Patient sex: M
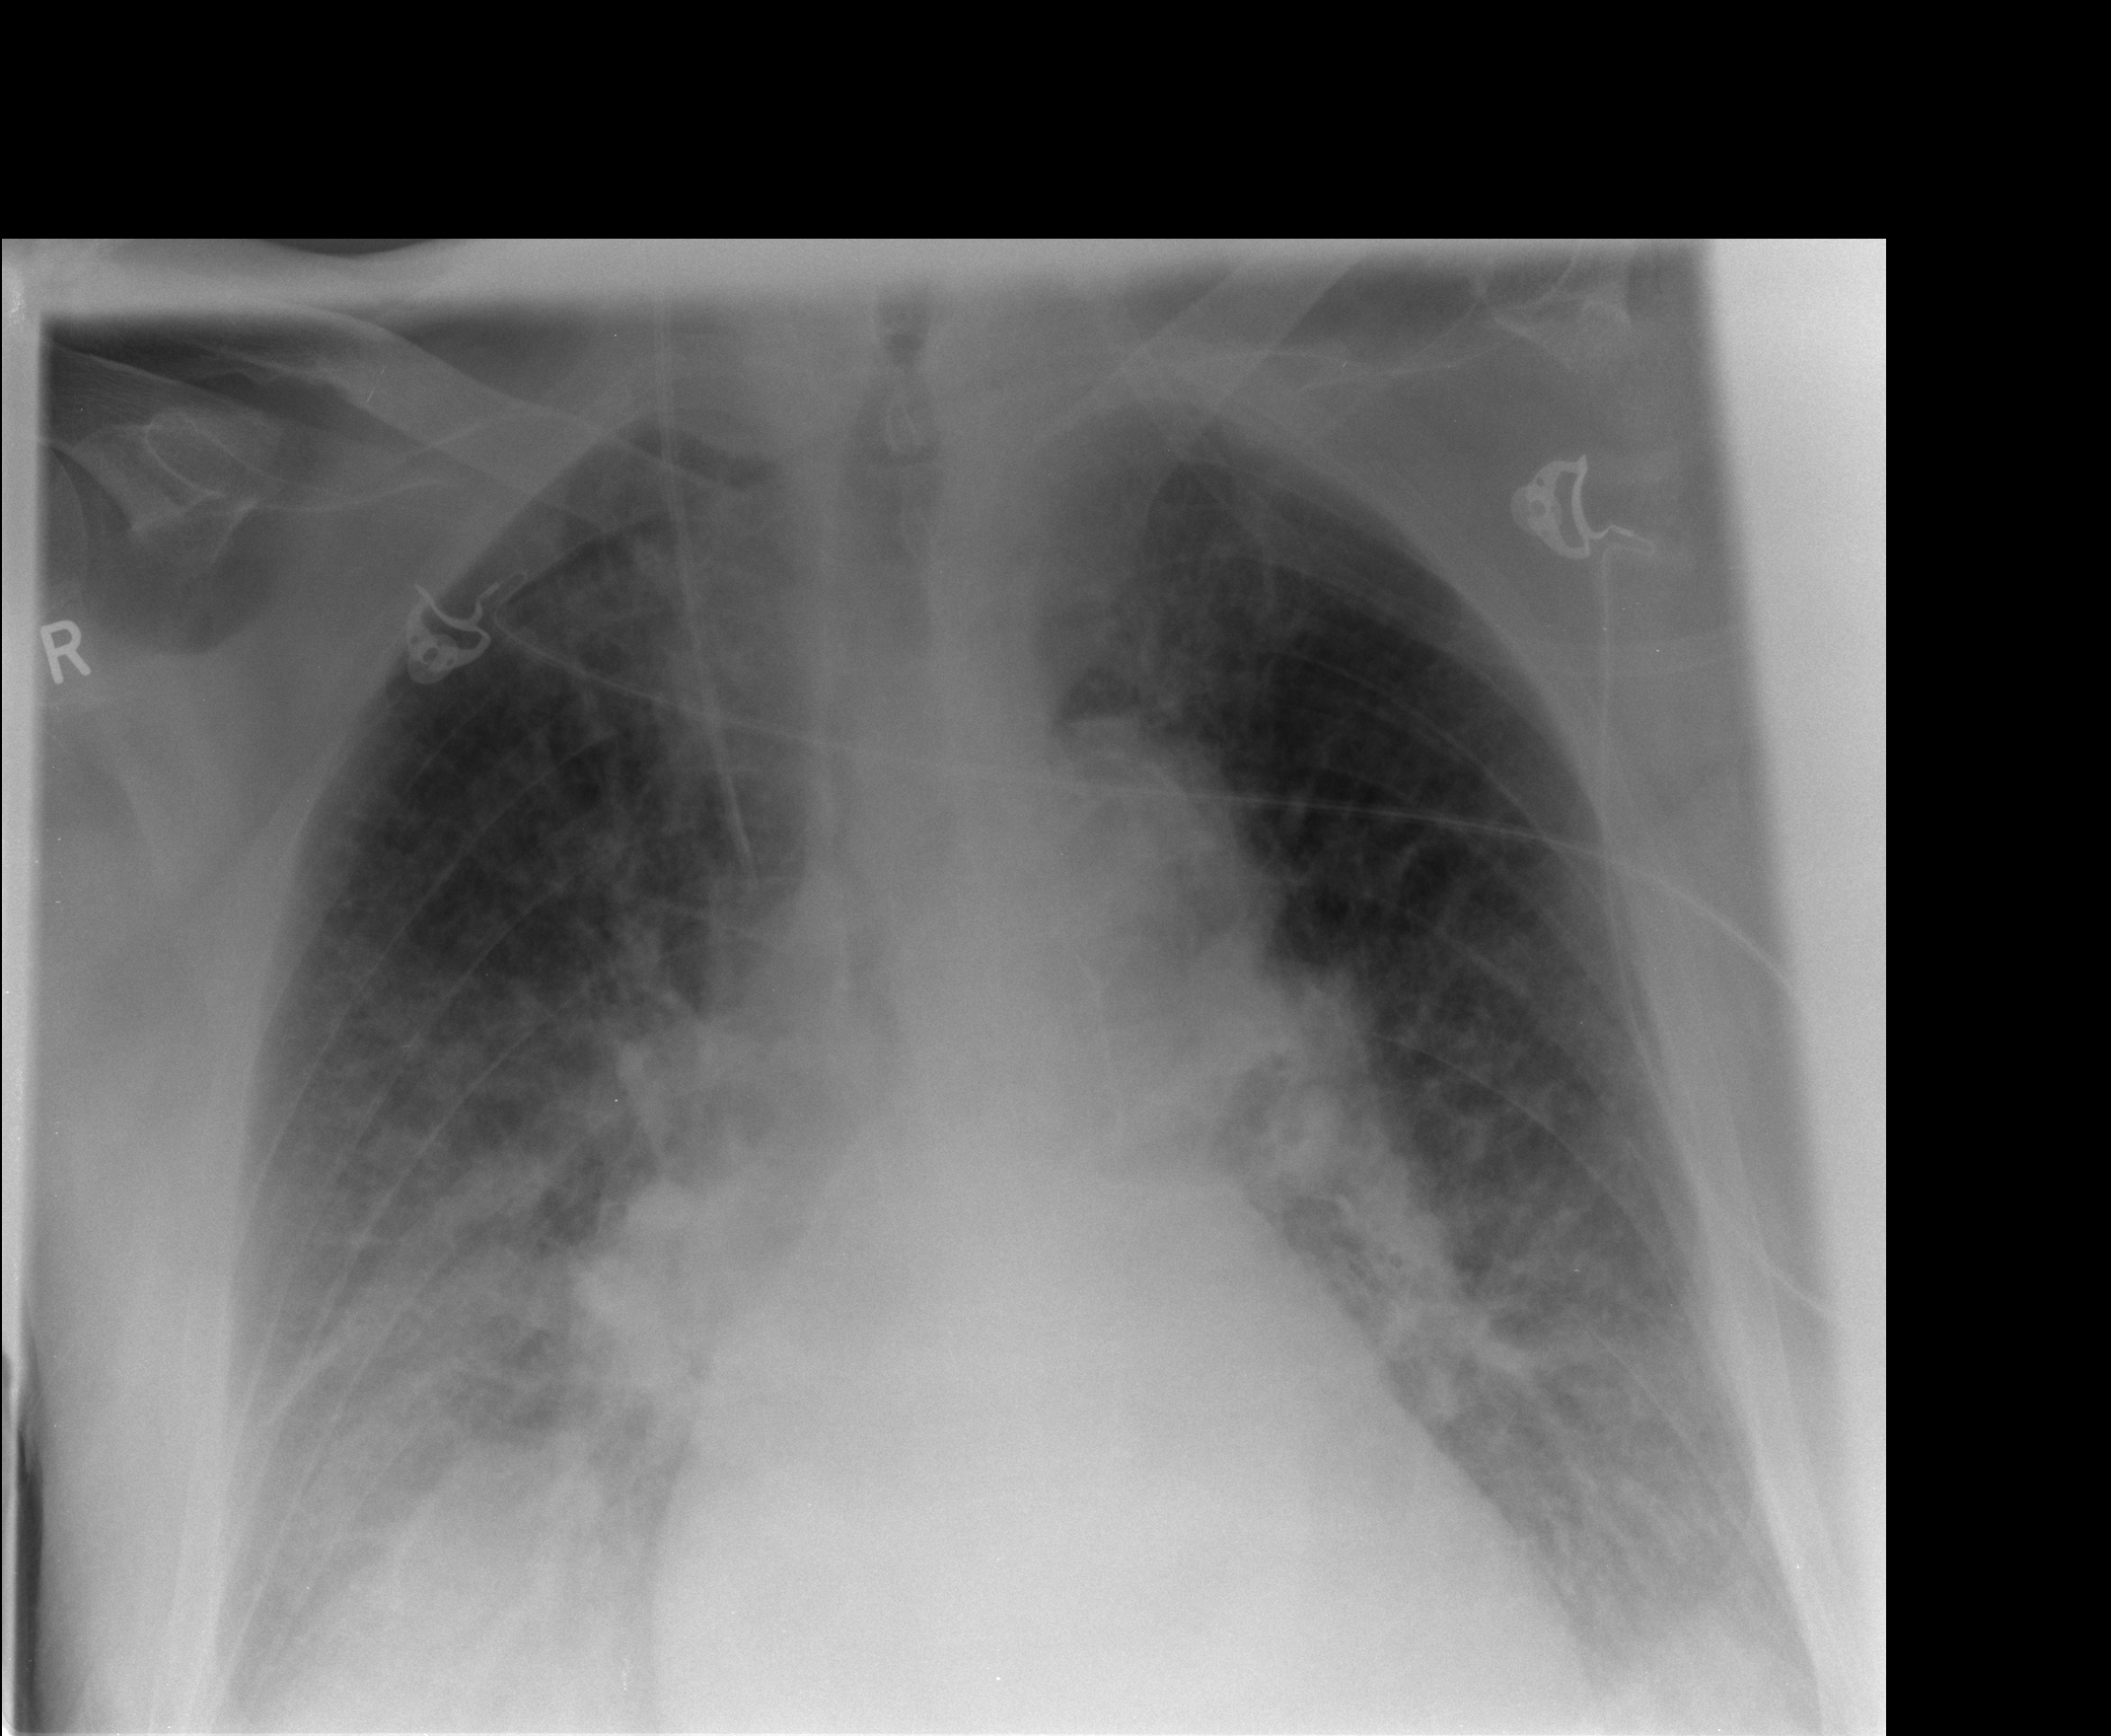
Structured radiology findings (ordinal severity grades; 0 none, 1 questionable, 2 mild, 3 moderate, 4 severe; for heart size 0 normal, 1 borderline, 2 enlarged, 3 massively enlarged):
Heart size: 2
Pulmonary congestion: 3
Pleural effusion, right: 3
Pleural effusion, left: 3
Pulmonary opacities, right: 3
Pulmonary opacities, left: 3
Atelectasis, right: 3
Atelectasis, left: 3